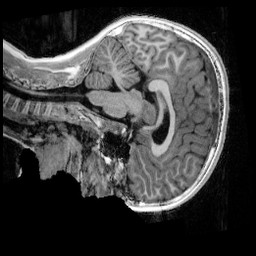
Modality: UNIT1_denoised
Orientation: sagittal
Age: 9
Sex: male
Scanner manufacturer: siemens
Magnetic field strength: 3 T
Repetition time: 4 s
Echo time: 0.00303 s